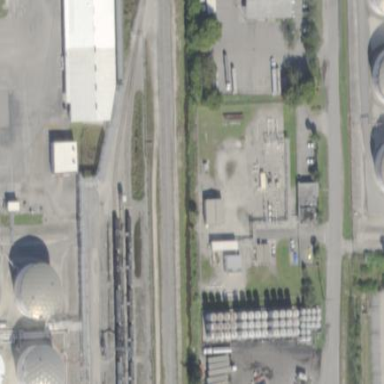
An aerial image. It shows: Industrial area with petroleum terminal surrounded by fence.